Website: walmart
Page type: payment
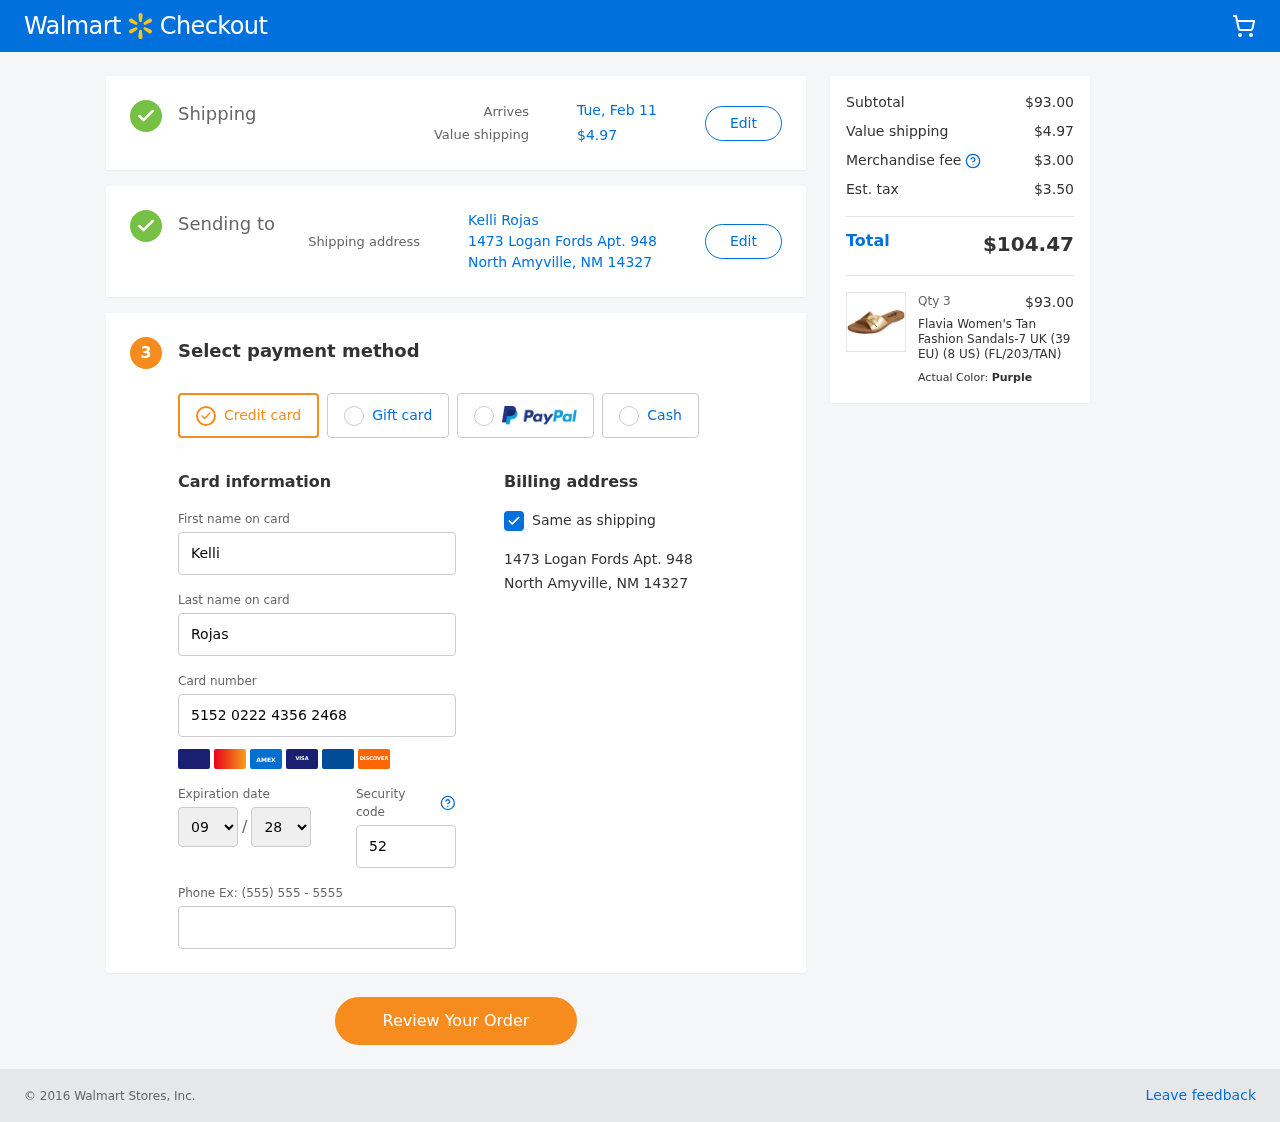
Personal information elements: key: PII_CARD_EXPIRY_MONTH
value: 09
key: PII_CARD_EXPIRY_YEAR
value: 28
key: PII_CITY_STATE_ZIP
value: North Amyville, NM 14327
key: PII_FULLNAME
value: Kelli Rojas
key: PII_STREET
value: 1473 Logan Fords Apt. 948
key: PII_FIRSTNAME
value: Kelli
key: PII_LASTNAME
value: Rojas
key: PII_CARD_NUMBER
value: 5152 0222 4356 2468
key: PII_CARD_CVV
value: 521
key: PII_PHONE
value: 4306187625
Product elements: key: PRODUCT1_NAME
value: Flavia Women's Tan Fashion Sandals-7 UK (39 EU) (8 US) (FL/203/TAN)
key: PRODUCT1_PRICE
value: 31
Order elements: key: ORDER_DELIVERY_DATE
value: Tue, Feb 11
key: ORDER_SHIPPING_COST
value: $4.97
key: ORDER_SUBTOTAL
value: $93.00
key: ORDER_MERCHANDISE_FEE
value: $3.00
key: ORDER_TAX
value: $3.50
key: ORDER_TOTAL
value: $104.47
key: ORDER_NUM_ITEMS
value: Qty 3